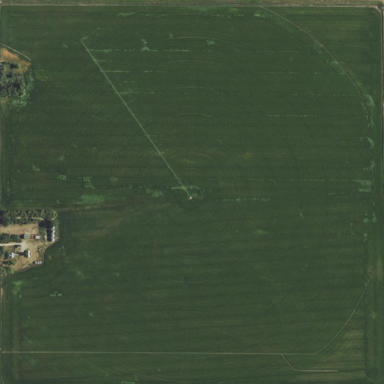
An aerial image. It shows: Farmland with pivot irrigation system.